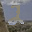
Label: 2